Question: I having trouble calculating the cumulative sum of a column on PowerBI.
I have a big offer table and I want to run a pareto analysis on it. Following many tutorials, I created a SUMMARIZED table by offer and a sum of their sales. So the table definition is:
'''
summary = SUMMARIZE(big_table; big_table[offer]; "offer sales"; sum(big_table[sales]))
'''
Many of the forums and stackoverflow answers I found have direct me to the following formula for cumulative sum on column:
'''
cum_sales =
CALCULATE(
sum([offer_sales]);
FILTER(
ALLSELECTED(summary);
summary[offer_sales] <= max( summary[offer_sales])
)
)
'''
However the resulting table is not correct:

What I need is simply to have the offers ordered by sales descending and then add the current row's sales amount to the previous row's sales,
So I excepted numbers closer to:
- - -
But (maybe) because of my data structure and (certainly) lack of knowledge on how PowerBI works, I'm not getting the right results...
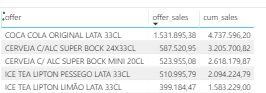
Answer: '''
Total Amount = SUM ( 'Fact'[Amount] )
'''
'''
Offer Visual Cumulative =
VAR OfferSum =
ADDCOLUMNS (
ALLSELECTED ( 'Offer'[Offer] ),
"amt", [Total Amount]
)
VAR CurrentOfferAmount = [Total Amount]
VAR OffersLessThanCurrent =
FILTER (
OfferSum,
[amt] <= CurrentOfferAmount
)
RETURN
SUMX (
OffersLessThanCurrent,
[amt]
)
'''
There's no need to pre-aggregate to a summary table. We can handle that as in the measure above.
This assumes a single fact table named 'Fact', and a table of distinct offers, 'Offer'.
Depending on what you're doing in terms of other filters on 'Offer', you may need to instead do as below:
'''
Offer Visual Cumulative =
VAR OfferSum =
ADDCOLUMNS (
ALLSELECTED ( 'Offer'[Offer] ),
"amt", CALCULATE ( [Total Amount], ALLEXCEPT ( 'Offer', 'Offer'[Offer] ) )
)
...
'''
The rest of the measure would be the same.
The measure is fairly self-documenting in its VARs. The first VAR, 'OfferSum' is a table with columns ('Offer'[Offer], [amt]). This will include all offers displayed in the current visual. 'CurrentOfferAmount' is the amount for the offer on the current row/axis label of the visual. 'OffersLessThanCurrent' takes 'OfferSum' and filters it. Finally, we iterate 'OffersLessThanCurrent' and add up the amounts.
Here's a sample:
<URL>